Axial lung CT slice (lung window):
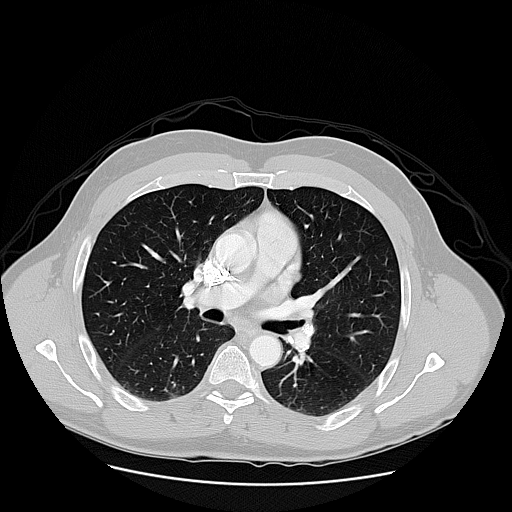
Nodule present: no